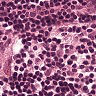
Metastatic tissue present: no